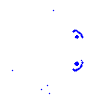
Particle: electron